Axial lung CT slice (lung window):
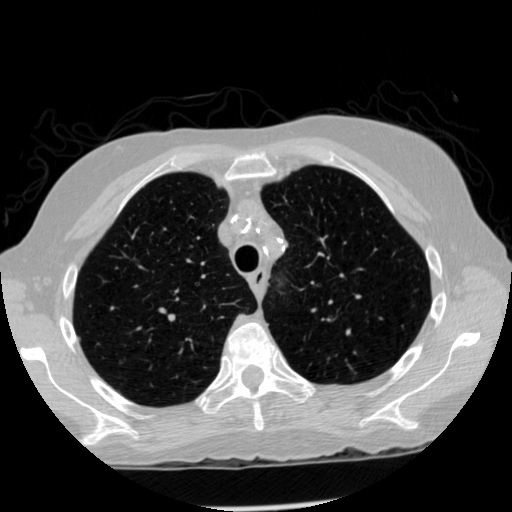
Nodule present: no